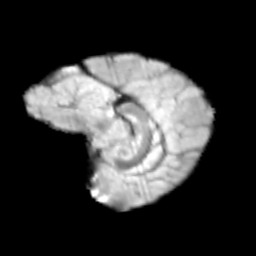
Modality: T2w
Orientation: sagittal
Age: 10
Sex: female
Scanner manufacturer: siemens
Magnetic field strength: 3 T
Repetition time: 3.8 s
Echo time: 0.07 s